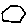
Label: hexagon